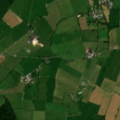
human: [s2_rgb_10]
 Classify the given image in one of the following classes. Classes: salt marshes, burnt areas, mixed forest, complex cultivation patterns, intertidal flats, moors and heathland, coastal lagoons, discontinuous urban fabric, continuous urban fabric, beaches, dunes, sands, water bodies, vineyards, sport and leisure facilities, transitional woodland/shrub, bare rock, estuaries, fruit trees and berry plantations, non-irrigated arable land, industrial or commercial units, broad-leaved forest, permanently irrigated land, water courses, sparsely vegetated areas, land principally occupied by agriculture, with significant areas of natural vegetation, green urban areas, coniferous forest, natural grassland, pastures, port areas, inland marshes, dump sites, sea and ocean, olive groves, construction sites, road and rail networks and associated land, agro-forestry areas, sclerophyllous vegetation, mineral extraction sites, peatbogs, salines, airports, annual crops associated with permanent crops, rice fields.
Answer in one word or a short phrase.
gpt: pastures, coniferous forest